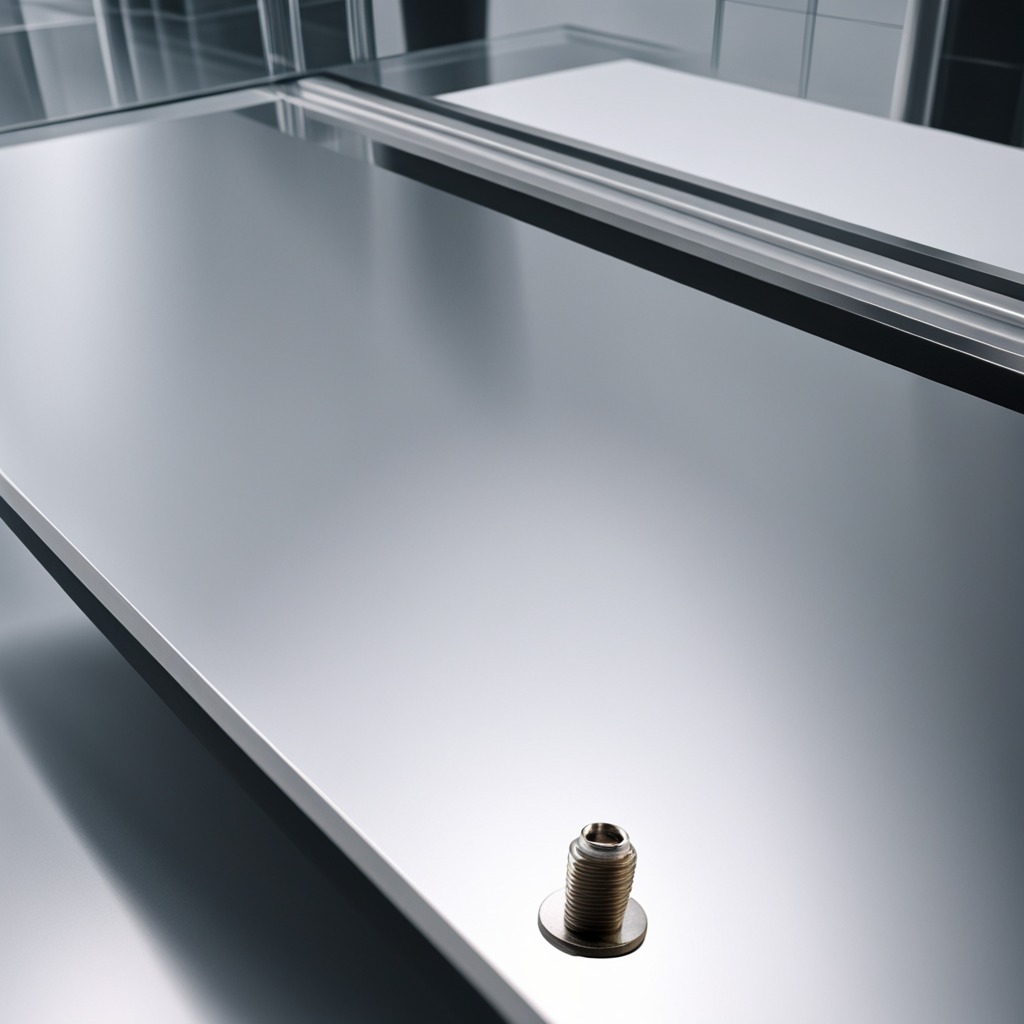
A metal screw is lying on the stainless steel table in a high-end prototyping lab.